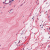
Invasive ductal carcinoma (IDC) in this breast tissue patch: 0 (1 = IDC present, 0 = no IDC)